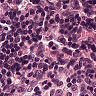
Metastatic tissue present: no